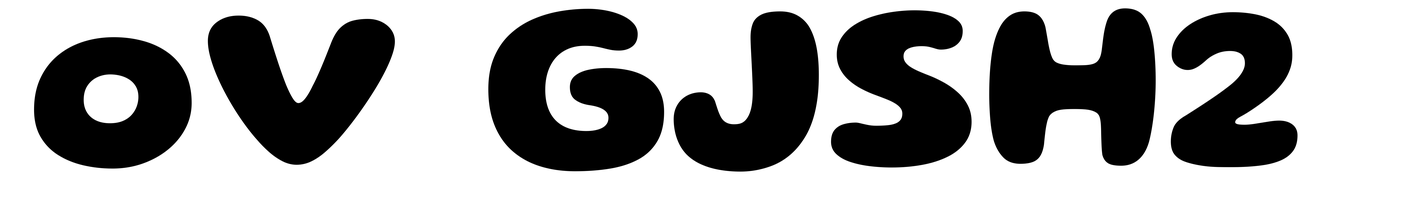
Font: Gluten_Bold